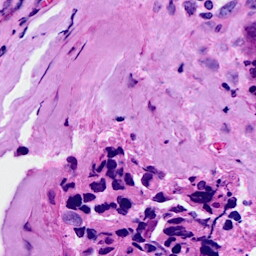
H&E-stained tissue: Breast